五年级 · 立体几何学
（2021 秋・桓台县期末）一个长方体被挖掉一小块（如图）, 下面说法完全正确的是（）

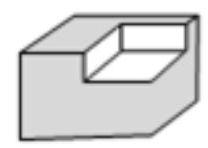
A. 体积减少, 表面积不变
B. 体积减少, 表面积增加
C. 体积不变, 表面积减少
D. 体积减少, 表面积减少

答案: A
解析: 解大长方体的顶点处的小长方体原来外露 3 个面, 挖掉这个小长方体后又外露与原来
相同的 3 个面, 所以剩下图形的表面积不变,体积减少了。

故选: $A$ 。